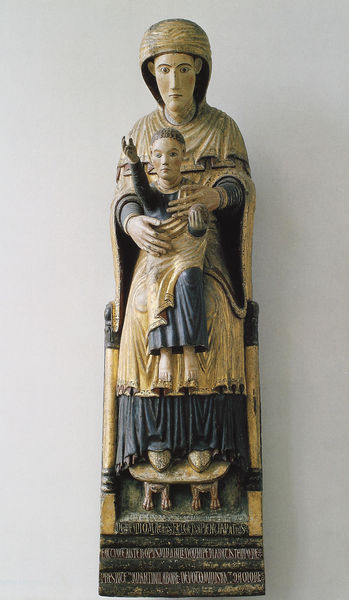
Titel: Thronende Madonna mit Kind (Madonna des Presbyters Martinus)
Institution: Berlin, Staatliche Museen - Preußischer Kulturbesitz
Schlagwörter: blau, hand, gelb, holz, schleier, täufer, figur, gold, mantel, kind, statue, schemel, thron, inschrift, pfoten, statuette, schnitzerei, schoss, jesus, heilig, maria, madonna, gruss, beschützer, sedes sapientiae, byzans, getragen, gesegnet, throhn, betragen